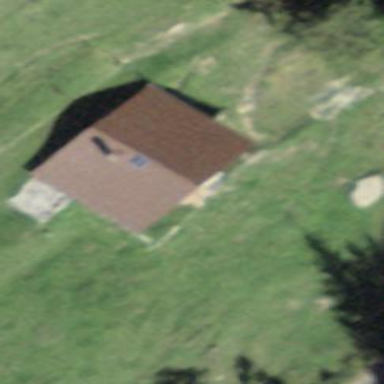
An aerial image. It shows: Cabin.